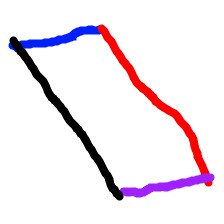
Shape: parallelogram